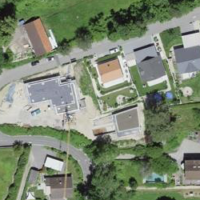
EUNIS habitat code: 55
Species observed at this site:
Linaria vulgaris